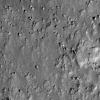
Atmospheric dust classification: not_dusty